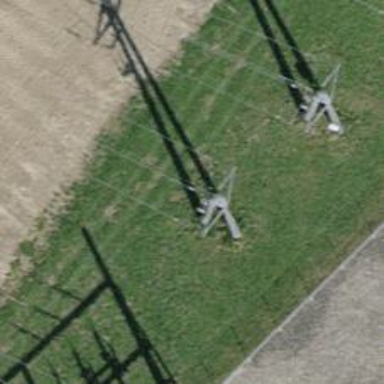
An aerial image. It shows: Three power lines with cables.